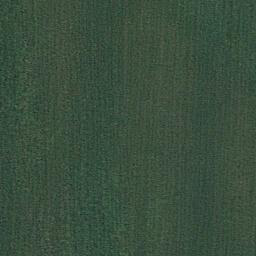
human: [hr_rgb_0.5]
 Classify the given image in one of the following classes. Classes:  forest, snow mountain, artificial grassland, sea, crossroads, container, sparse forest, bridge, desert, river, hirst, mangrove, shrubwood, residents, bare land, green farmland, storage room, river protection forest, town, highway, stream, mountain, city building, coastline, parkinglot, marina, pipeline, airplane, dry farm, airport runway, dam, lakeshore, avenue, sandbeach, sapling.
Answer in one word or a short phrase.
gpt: artificial grassland